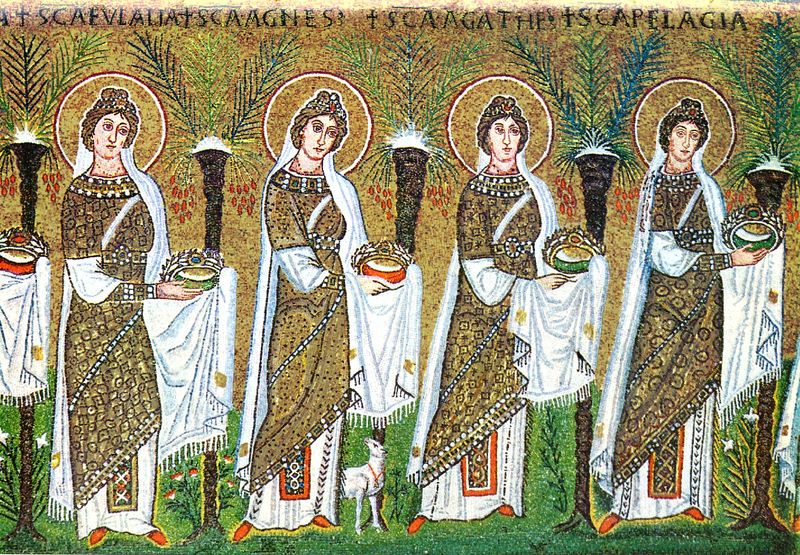
Titel: Ravenna, Sant’Apollinare Nuovo
Standort: Ravenna, Sant’Apollinare Nuovo (EU - I - Emilia-Romagna)
Schlagwörter: umhang, weiß, frauen, gelb, grün, blumen, kleider, lampen, hund, rot, tuch, stein, ärmel, gold, haare, gewänder, krone, pferd, schrift, oliv, inschrift, kerze, kerzen, palme, palmwedel, vier, lamm, schaf, text, reihe, mosaik, heiligenschein, palmen, heilige, lilien, ziege, datteln, kronen, latein, freske, gaben, darreichung, palem, geilige